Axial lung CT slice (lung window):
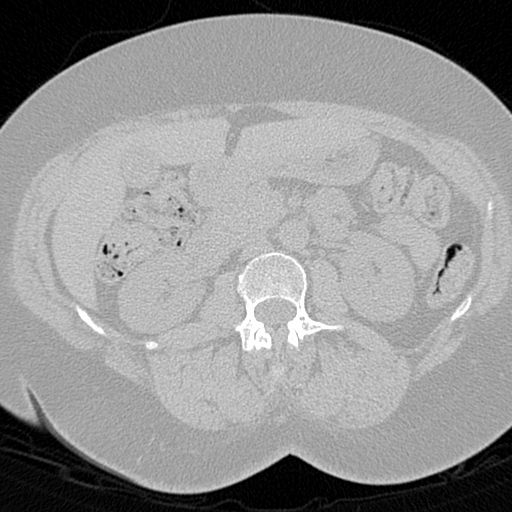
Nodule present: no